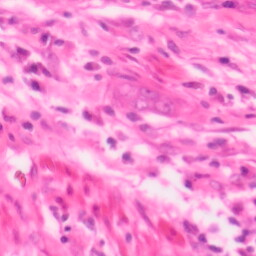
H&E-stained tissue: Colon